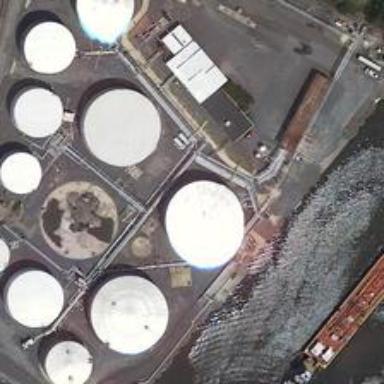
On the bank, several white buildings can be seen and there is a huge boat sailing in the river .